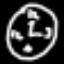
Label: clock